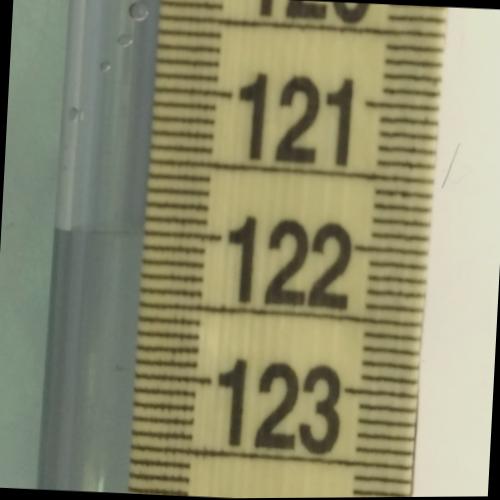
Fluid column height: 122.0 cm